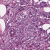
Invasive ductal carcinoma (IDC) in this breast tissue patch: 1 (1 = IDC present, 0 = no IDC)